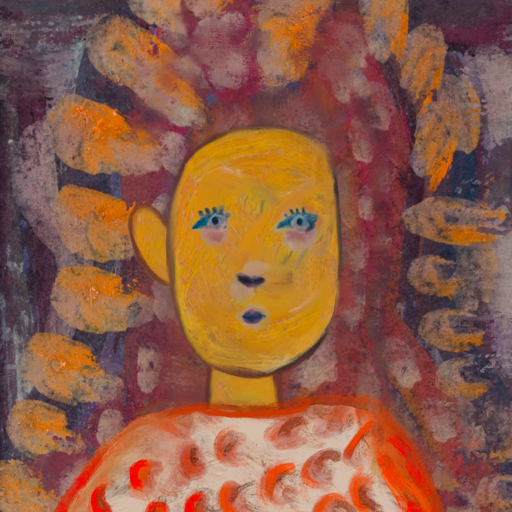
Background: Doll, Head And Neck Front: After_Raid, Face Front: Hill_Girl, Bust: Rupkatha, Hair Front: Blank, Head Accessory: Blank, Second Necklace: Blank, Necklace: Blank, Baby: Blank